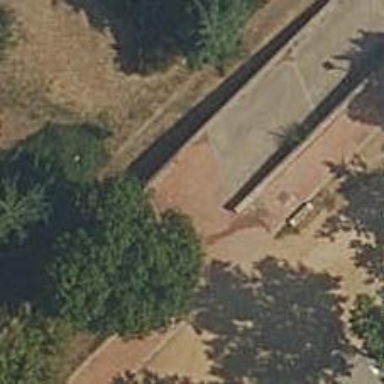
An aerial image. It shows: Road with steps.